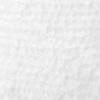
Label: no_change